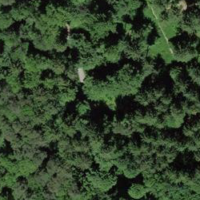
EUNIS habitat code: 44
Species observed at this site:
Lamium galeobdolon